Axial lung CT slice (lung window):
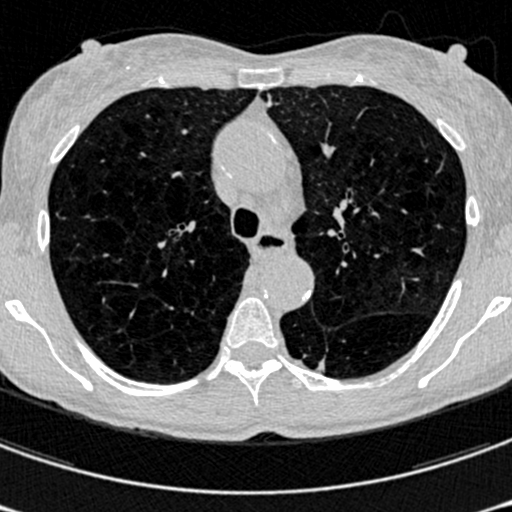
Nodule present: yes
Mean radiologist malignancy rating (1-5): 3